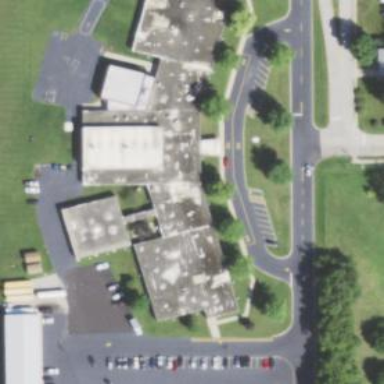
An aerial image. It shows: School building.